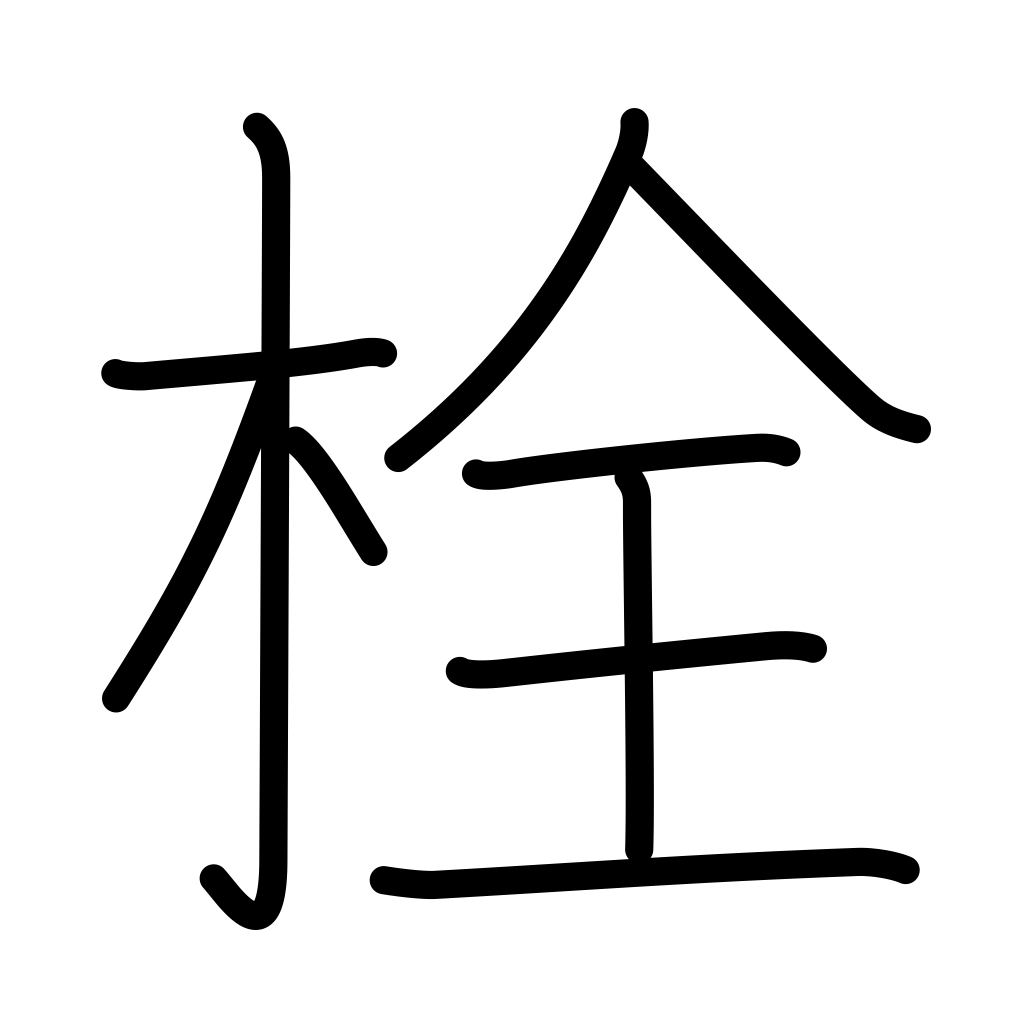
Meaning: plug, bolt, cork, bung, stopper